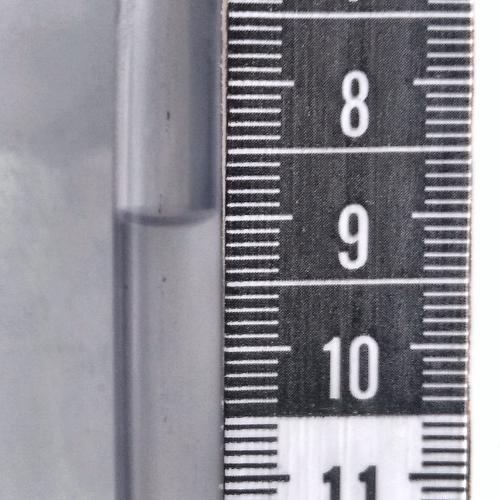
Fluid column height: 9.0 cm